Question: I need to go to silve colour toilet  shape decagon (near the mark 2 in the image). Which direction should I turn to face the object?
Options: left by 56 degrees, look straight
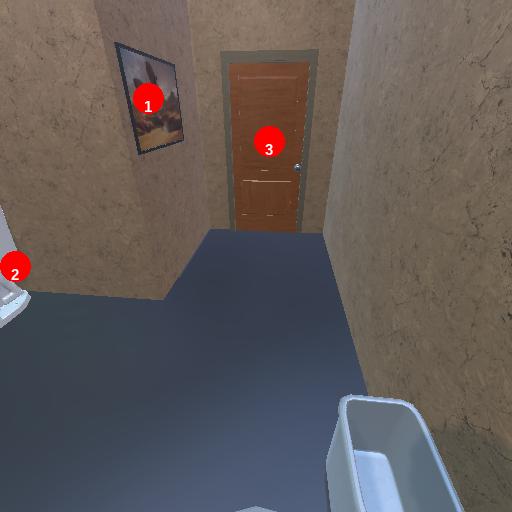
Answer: left by 56 degrees